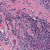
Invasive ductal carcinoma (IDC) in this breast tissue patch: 0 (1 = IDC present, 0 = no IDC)